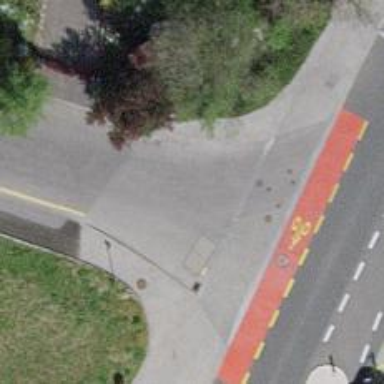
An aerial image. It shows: Zebra crossing on the road.